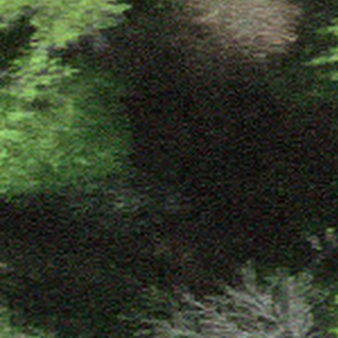
Label: other